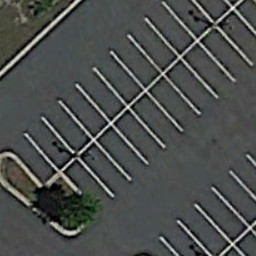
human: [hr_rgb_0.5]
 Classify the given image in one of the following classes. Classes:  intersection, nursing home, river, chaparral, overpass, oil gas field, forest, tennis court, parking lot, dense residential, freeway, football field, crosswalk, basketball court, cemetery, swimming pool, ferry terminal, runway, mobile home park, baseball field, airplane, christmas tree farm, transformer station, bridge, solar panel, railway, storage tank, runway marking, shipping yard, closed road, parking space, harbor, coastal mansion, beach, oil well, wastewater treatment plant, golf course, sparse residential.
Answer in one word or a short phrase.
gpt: parking space